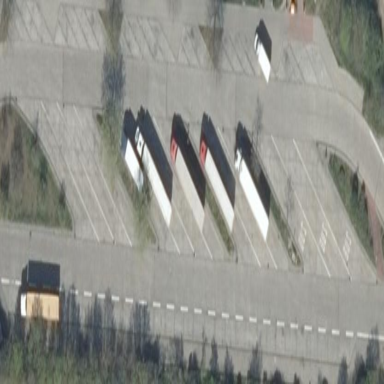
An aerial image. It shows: Parking area with surface.